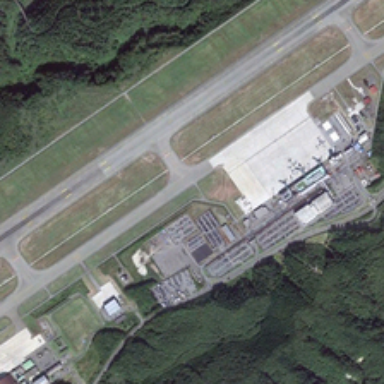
Two planes are in an airport near several parking lots and many green trees .